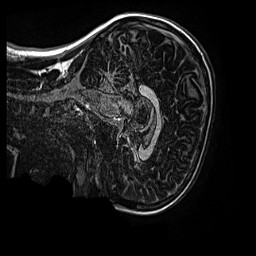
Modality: MP2RAGE
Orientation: sagittal
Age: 13
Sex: female
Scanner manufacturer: siemens
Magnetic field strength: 3 T
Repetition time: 4 s
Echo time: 0.00299 s